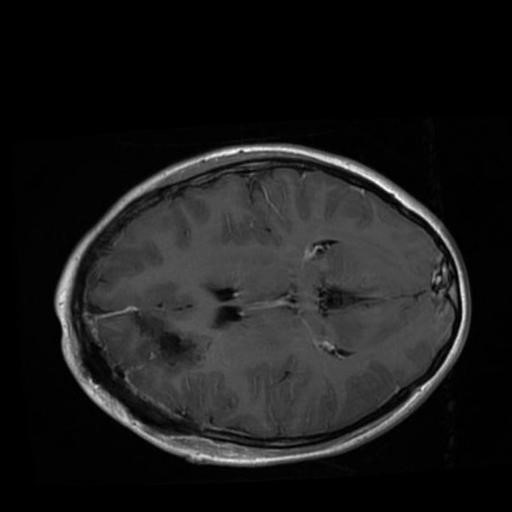
Label: brain_glioma